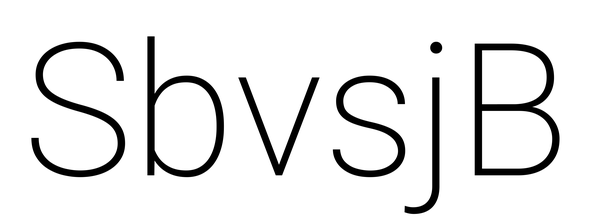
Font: Roboto_ExtraLight